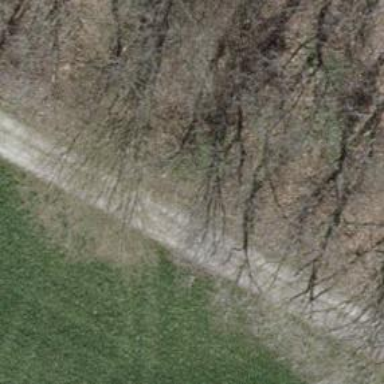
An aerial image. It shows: Compacted track road with grade3 tracktype.